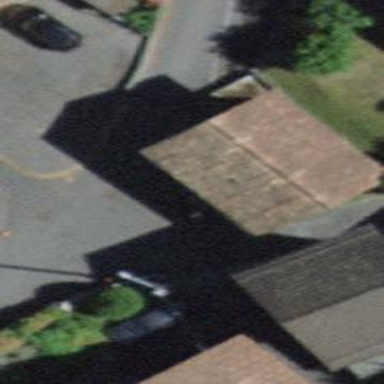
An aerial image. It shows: Barn.